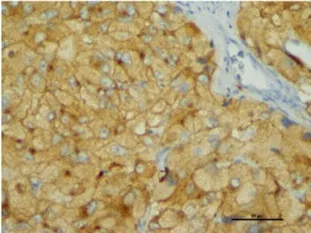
The histological diagnosis was pheochromocytoma of the adrenal medulla. (c) The expression of Syn in tumor cells (IHC x400).
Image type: pathology (immunostaining)